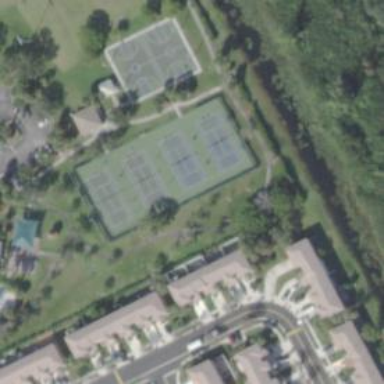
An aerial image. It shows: Tennis court on the leisure land pitch.